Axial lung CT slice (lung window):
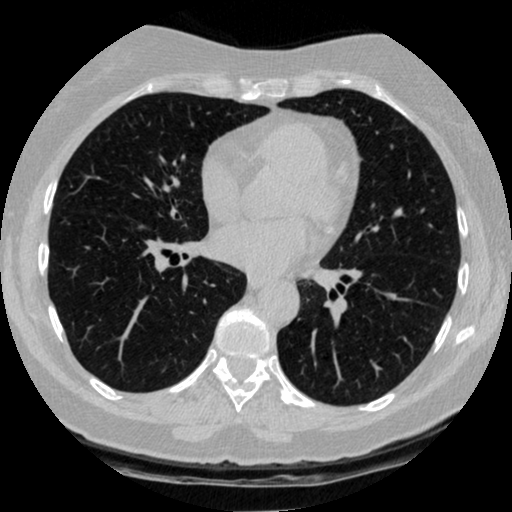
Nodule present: no